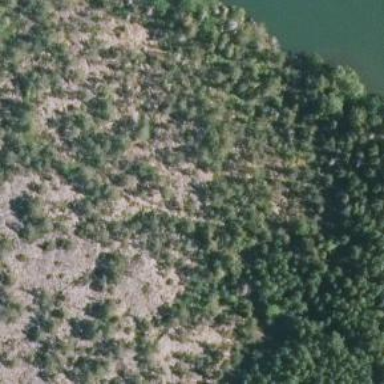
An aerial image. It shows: Natural cliff.